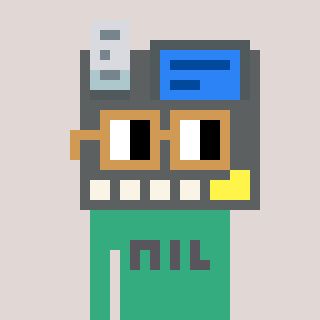
a pixel art character with square brown glasses, a cash register-shaped head and a teal-colored body on a warm background